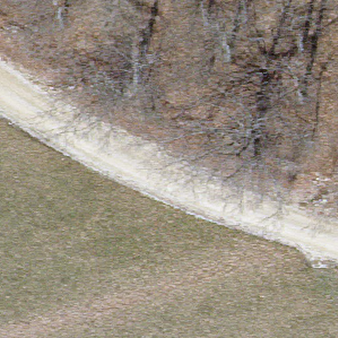
Label: other